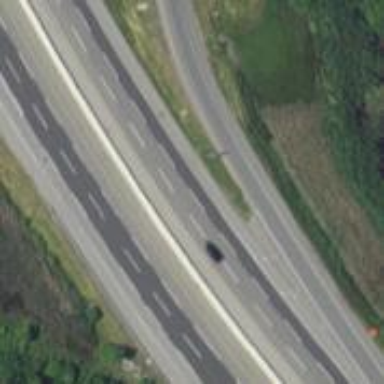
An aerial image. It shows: Motorway.